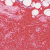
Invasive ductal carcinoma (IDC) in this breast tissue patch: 0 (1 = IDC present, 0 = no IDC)